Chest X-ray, PA view. Patient: 42 years old, sex F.
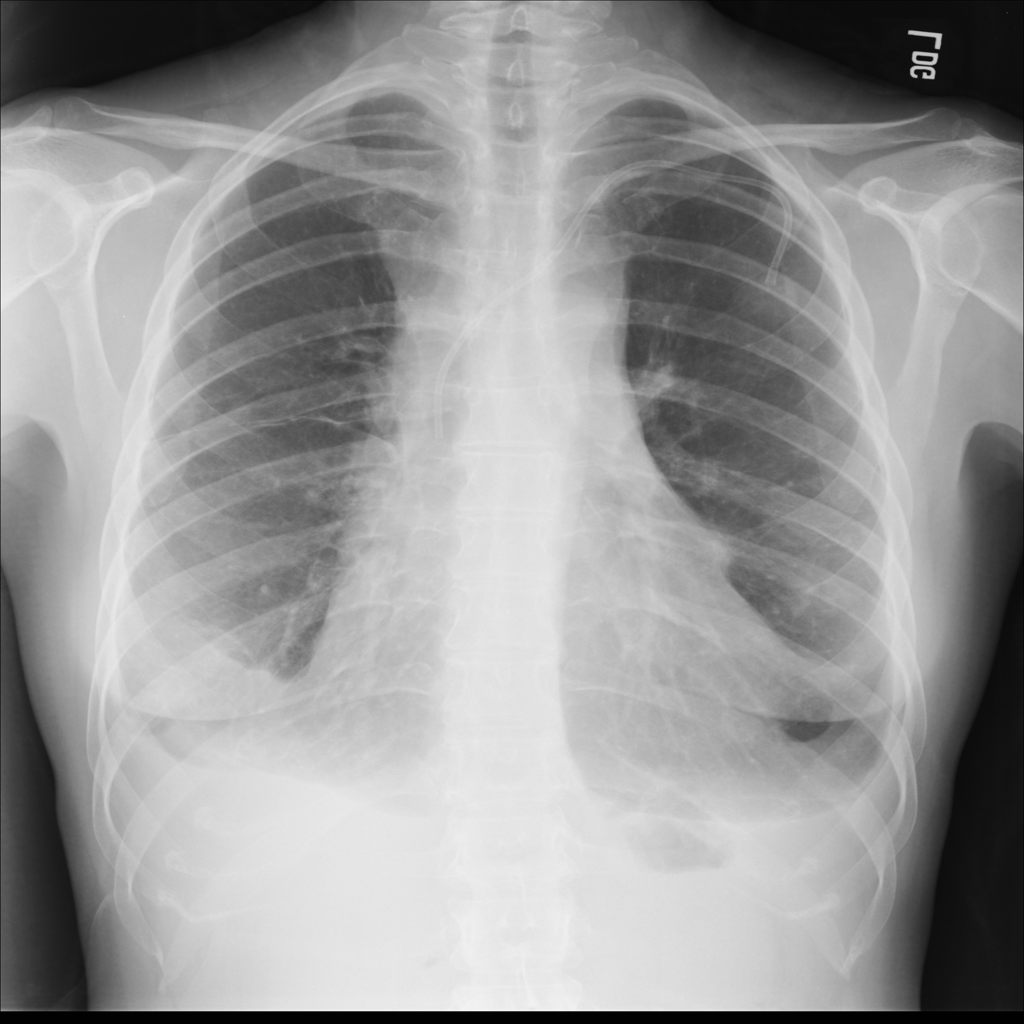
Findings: Effusion, Fibrosis